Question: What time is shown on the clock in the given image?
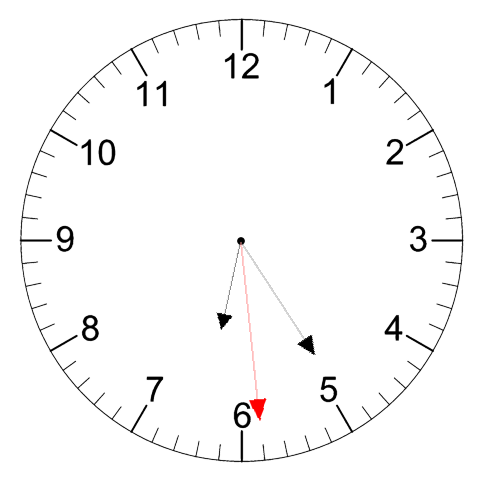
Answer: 06:24:29